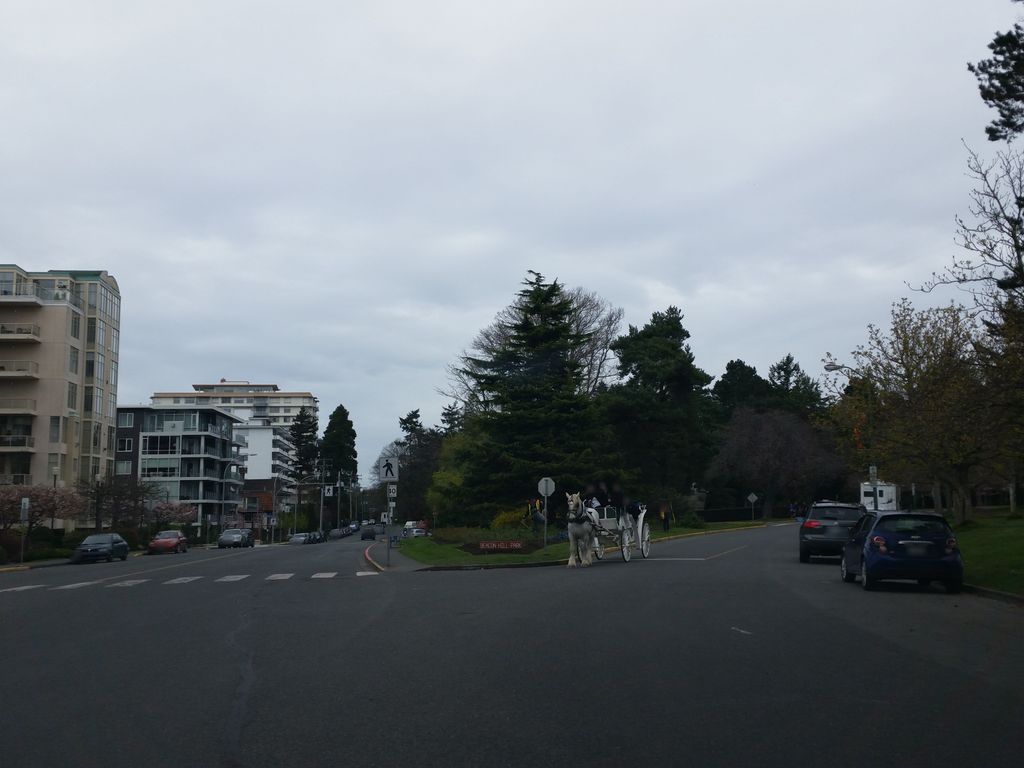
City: victoria